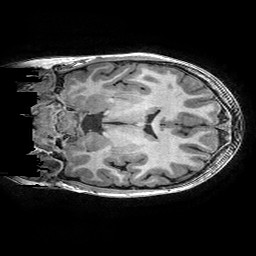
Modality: T1w
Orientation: coronal
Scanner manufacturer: ge
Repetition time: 0.008096 s
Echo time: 0.00318 s